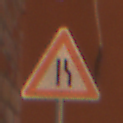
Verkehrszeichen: EinseitigVerengteFahrbahnRechts
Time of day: MorningAfternoon
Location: Outdoor (Urban)
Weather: Clear
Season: NotSpecified
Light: Natural